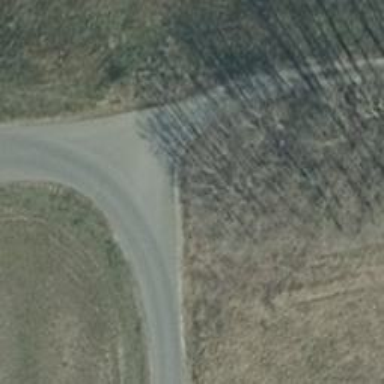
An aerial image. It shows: Asphalt road designated for service vehicles.